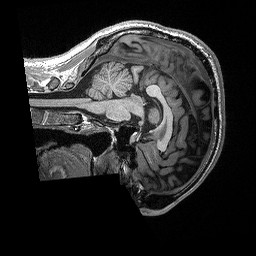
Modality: T1w
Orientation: sagittal
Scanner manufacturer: siemens
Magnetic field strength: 3 T
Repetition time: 2.3 s
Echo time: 0.00298 s